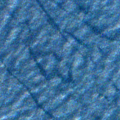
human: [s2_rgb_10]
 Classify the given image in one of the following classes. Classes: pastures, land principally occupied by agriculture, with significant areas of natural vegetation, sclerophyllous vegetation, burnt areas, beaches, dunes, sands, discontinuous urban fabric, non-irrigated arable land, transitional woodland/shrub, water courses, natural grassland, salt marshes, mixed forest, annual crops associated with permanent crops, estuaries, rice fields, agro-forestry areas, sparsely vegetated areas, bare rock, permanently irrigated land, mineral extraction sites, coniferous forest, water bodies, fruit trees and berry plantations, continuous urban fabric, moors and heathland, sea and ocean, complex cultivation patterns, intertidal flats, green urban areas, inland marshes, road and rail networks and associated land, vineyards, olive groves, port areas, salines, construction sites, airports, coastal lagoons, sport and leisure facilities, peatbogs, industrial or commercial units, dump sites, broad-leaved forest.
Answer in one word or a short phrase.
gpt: sea and ocean